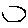
Label: hexagon